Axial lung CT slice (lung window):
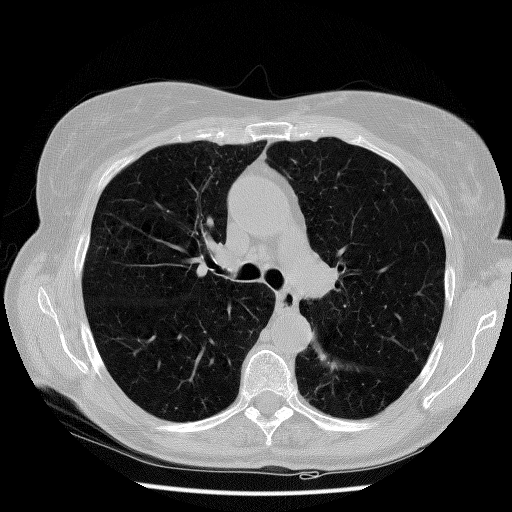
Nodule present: no